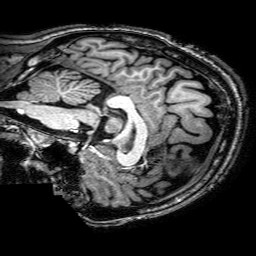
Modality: T1w
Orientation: sagittal